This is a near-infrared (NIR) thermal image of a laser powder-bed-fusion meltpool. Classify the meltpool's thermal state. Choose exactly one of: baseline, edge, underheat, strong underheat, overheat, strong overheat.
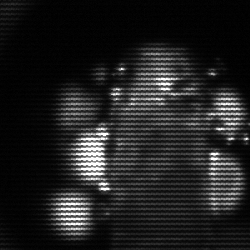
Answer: strong underheat